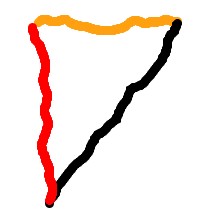
Shape: triangle